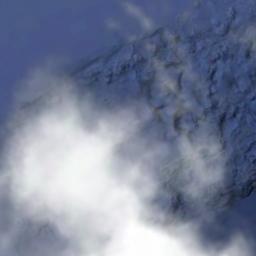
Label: cloud